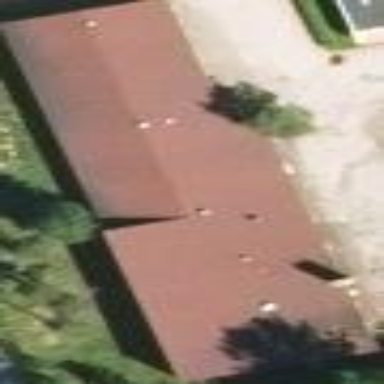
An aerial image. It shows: School building.